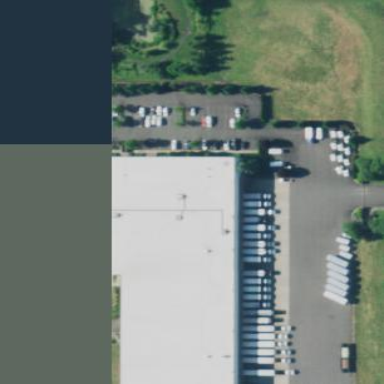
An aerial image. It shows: Commercial building.